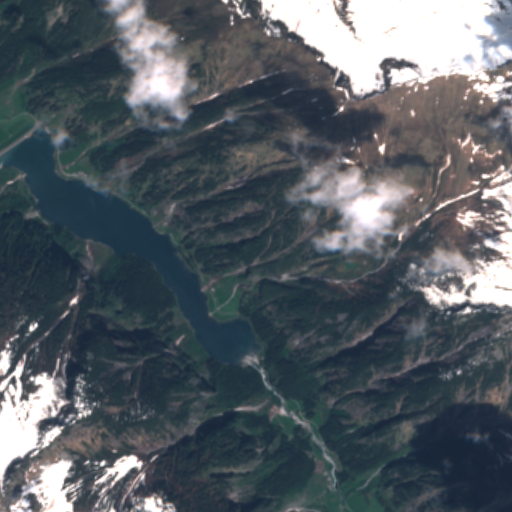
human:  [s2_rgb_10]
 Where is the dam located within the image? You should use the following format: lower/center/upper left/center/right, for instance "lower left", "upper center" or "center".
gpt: The dam is located in the upper left of the image.
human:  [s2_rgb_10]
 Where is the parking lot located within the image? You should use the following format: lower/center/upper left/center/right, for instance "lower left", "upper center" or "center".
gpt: The parking lot is located in the center left of the image.
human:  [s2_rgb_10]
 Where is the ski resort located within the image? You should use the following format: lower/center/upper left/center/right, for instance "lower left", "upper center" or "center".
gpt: The ski resort is located in the upper left of the image.
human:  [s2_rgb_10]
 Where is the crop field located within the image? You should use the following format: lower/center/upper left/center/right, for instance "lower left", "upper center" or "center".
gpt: There is no crop field in the image.